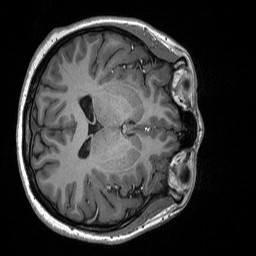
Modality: T1w
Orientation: axial
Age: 30
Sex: female
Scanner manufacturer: siemens
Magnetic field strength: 3 T
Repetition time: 2.53 s
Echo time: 0.00219 s